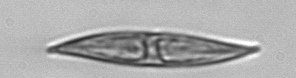
Label: Pleurosigma